Field crop: maize
Growth stage: 2
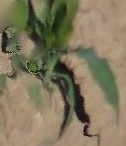
Species: maize